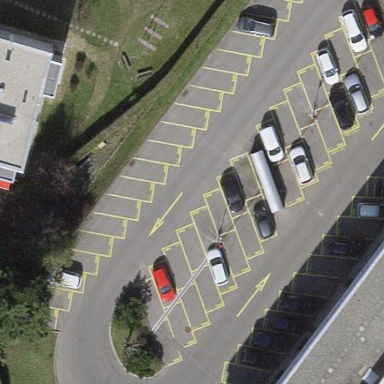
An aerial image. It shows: Parking area with surface.